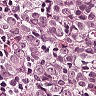
Metastatic tissue present: yes